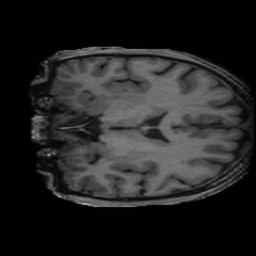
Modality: T1w
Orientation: coronal
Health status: ill
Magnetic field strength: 3 T